Question: im trying to make a custom red EditText that takes the background of the fragment layout. I tried a lot of things but i cannot make it transparent in order to use the layout color background. Any ideas?

I tried with this:
'''
<?xml version="1.0" encoding="utf-8"?>
<layer-list xmlns:android="http://schemas.android.com/apk/res/android" >
<item android:drawable="@drawable/red_background"/> -red
<item
android:bottom="10dp"
android:drawable="@drawable/trans_background"
android:top="0dp"/>
<item
android:bottom="@dimen/input_line_width"
android:drawable="@drawable/trans_background"
android:left="@dimen/input_line_width"
android:right="@dimen/input_line_width"
android:top="0dp"/>
</layer-list>
'''
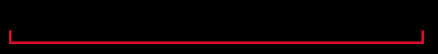
Answer: Finally to accomplish this issue i used <URL> to draw a 9-patch as @Natix recommended me.